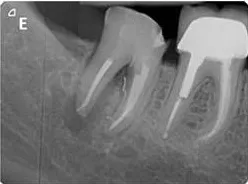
Postoperative
intraoral X-Ray focused on tooth #47.
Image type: radiology (x_ray)